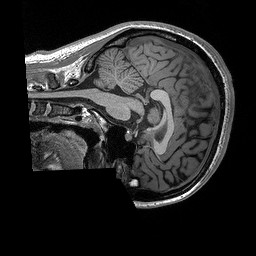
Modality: T1w
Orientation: sagittal
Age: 19
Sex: female
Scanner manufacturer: siemens
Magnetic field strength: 3 T
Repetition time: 2.3 s
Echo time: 0.00298 s